Question: I have a database of this:

I need to select the value in a column. Currently I am using this query but it wont work:
'''
string qry = @"select hawkername, address, postal, xcoord, ycoord, popularity from uploadphoto where MAX(popularity) ";
'''
can someone guide me this ?
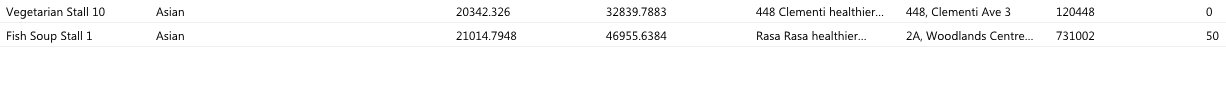
Answer: Just order by popularity and limit to 1
'''
select hawkername, address, postal, xcoord, ycoord, popularity
from uploadphoto
order by popularity DESC
LIMIT 1;
'''
<URL>
You've tagged your question incorrectly - you are using sql server.
'''
select TOP 1 hawkername, address, postal, xcoord, ycoord, popularity
from uploadphoto
order by popularity DESC;
'''
<URL>